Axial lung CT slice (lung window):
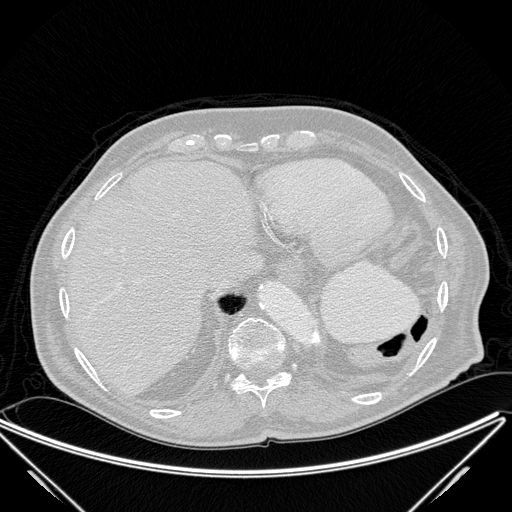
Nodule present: no